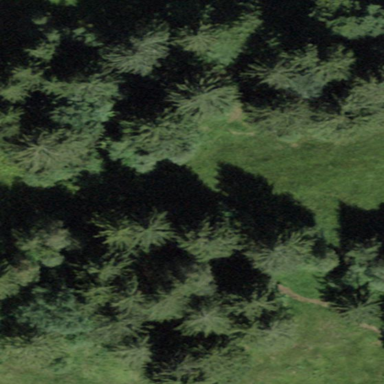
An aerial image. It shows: Forest area.